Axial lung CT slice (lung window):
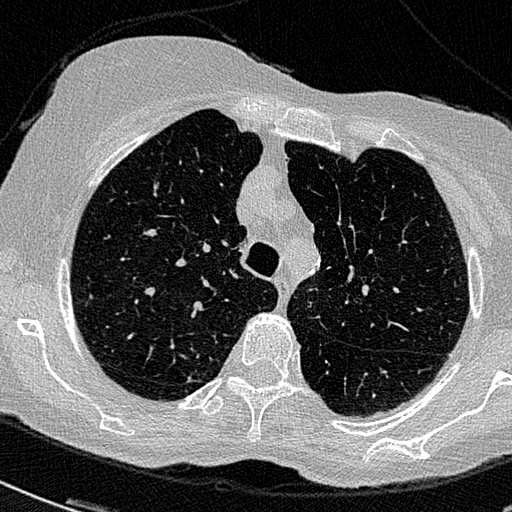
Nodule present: no